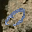
Label: 0